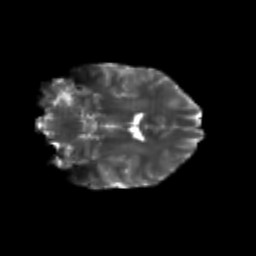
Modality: T2w
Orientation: coronal
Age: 24
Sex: female
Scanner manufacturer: siemens
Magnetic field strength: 3 T
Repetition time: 3.5 s
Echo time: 0.104 s